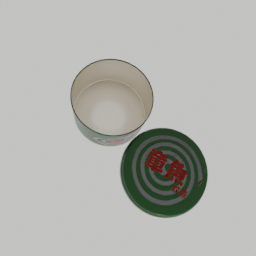
Label: tools